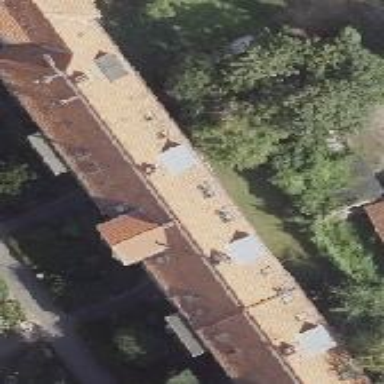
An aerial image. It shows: Apartment building with gabled roof shaped across the structure.